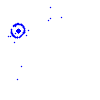
Particle: kaon